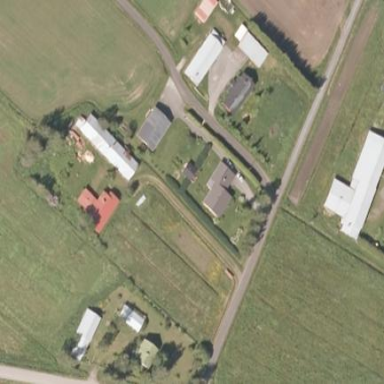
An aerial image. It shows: Farmyard area.